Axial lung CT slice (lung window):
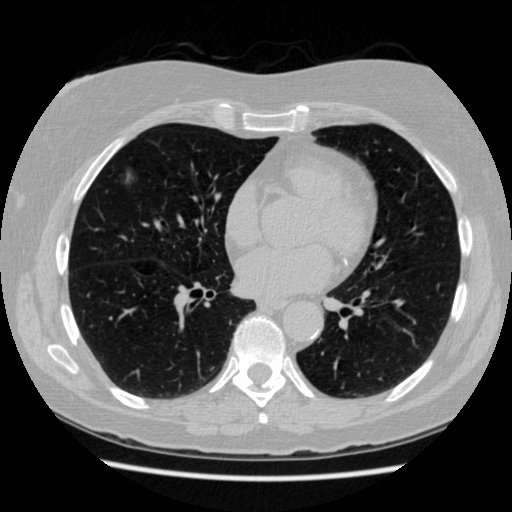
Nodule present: yes
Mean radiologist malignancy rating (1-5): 4.5